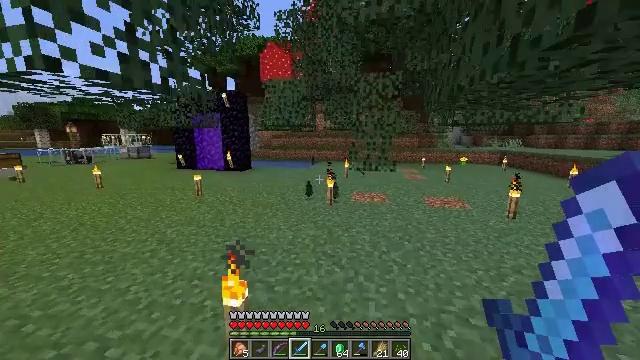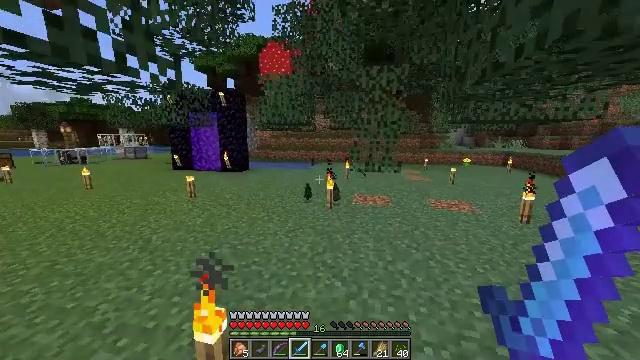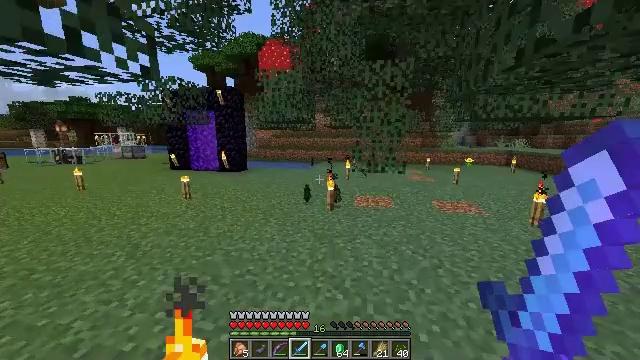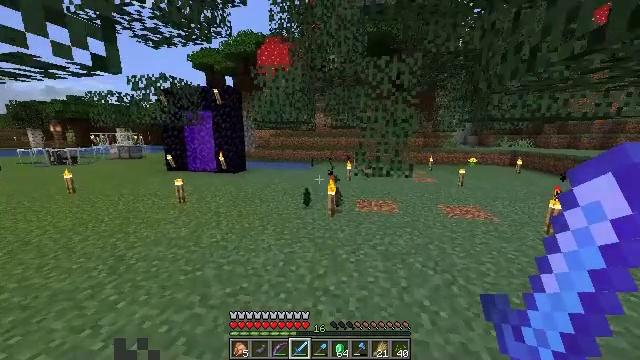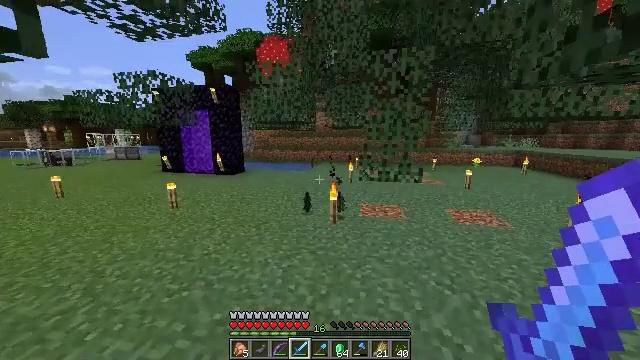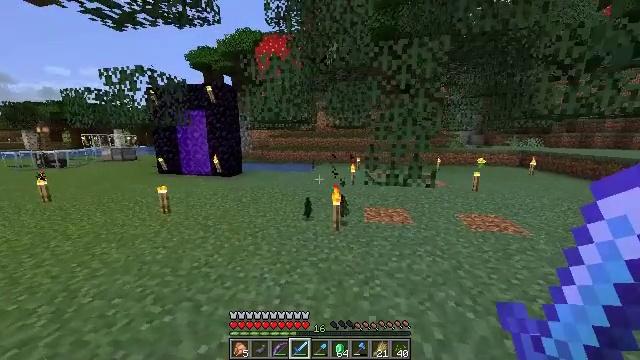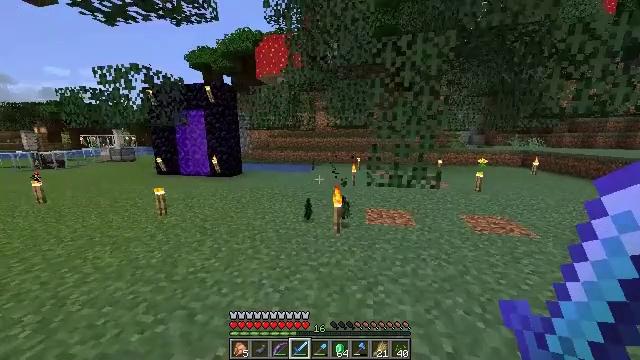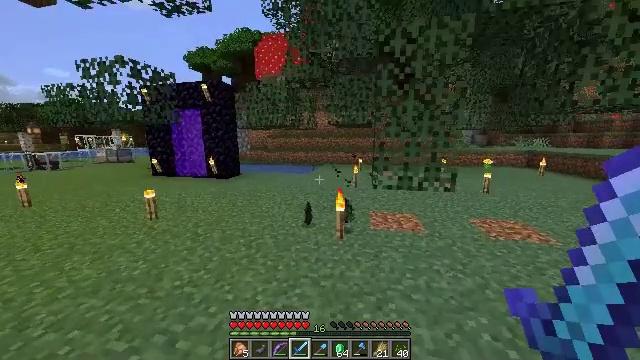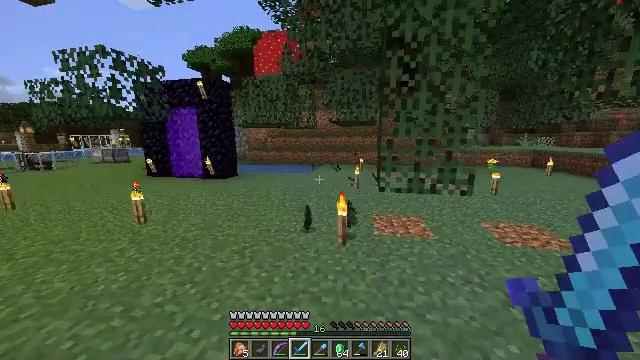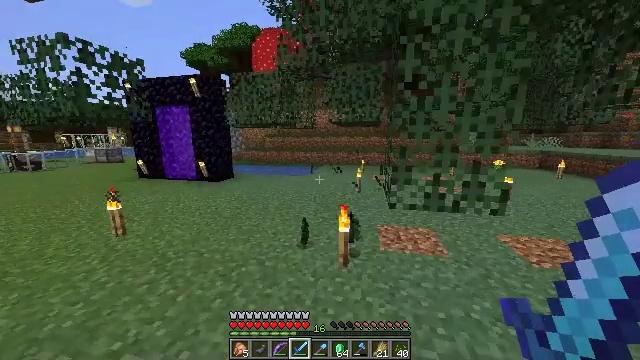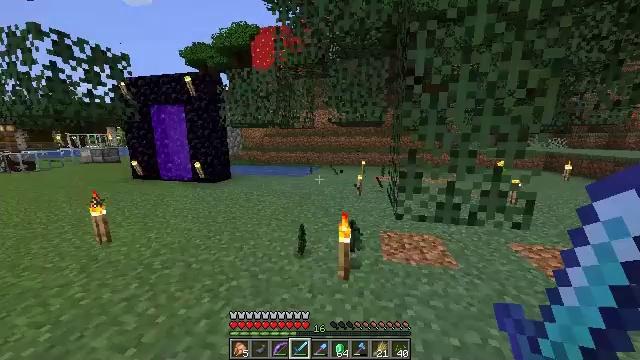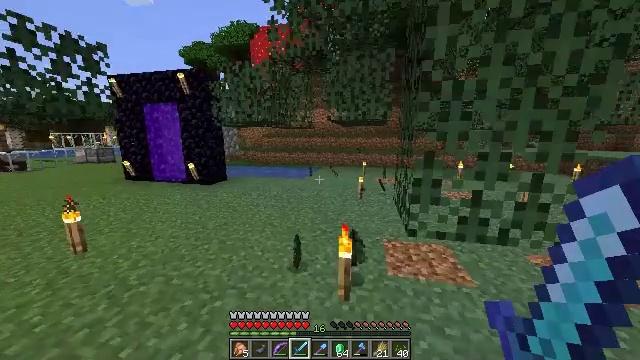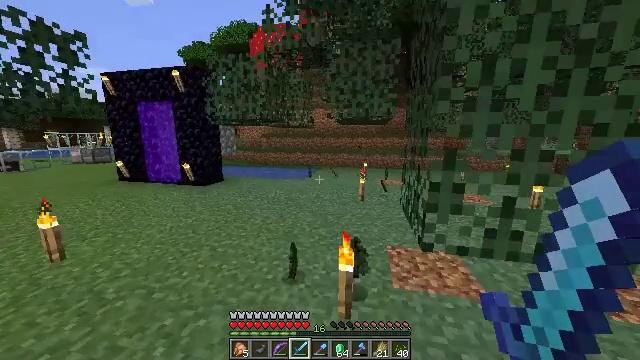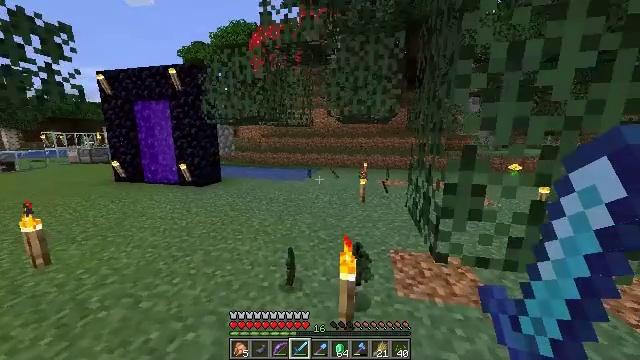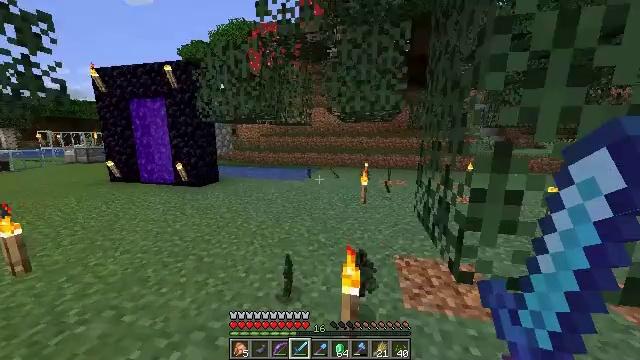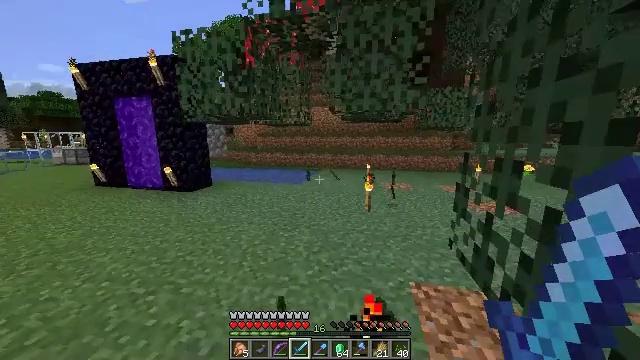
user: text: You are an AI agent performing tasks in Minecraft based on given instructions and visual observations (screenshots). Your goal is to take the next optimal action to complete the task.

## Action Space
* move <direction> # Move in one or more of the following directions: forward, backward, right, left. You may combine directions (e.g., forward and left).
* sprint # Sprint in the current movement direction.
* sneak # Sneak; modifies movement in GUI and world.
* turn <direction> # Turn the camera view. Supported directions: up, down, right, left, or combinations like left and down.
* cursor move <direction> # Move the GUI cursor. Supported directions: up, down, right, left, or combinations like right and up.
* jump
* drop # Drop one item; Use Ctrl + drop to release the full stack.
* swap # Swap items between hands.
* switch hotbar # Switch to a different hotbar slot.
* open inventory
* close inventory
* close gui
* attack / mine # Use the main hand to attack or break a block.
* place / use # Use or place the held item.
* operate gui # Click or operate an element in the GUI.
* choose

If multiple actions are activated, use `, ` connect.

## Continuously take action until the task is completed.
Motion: motion action
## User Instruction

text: Collect spruce leaves for landscaping.
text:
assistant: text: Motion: move forward, sprint
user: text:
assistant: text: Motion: move forward, sprint
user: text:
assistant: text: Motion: move forward, sprint
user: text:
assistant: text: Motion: move forward
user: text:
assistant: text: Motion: move forward
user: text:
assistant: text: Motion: move forward
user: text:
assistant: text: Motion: move forward
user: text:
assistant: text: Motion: move forward
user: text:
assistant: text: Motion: move forward
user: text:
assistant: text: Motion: move forward
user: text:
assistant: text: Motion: move forward
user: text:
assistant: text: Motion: move forward
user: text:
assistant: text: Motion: move forward
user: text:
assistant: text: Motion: move forward
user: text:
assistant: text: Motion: move forward
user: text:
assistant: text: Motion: move forward, turn right and down
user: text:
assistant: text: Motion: move forward, turn right and down
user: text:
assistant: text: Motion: move forward, turn right
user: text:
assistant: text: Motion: move forward, turn right
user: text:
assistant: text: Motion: move forward, turn right
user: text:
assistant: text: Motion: move forward
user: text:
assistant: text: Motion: move forward
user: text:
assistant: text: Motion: move forward, sprint
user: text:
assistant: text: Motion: move forward, sprint
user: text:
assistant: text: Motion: move forward, sprint
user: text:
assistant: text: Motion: move forward, sprint
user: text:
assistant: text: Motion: move forward, turn left
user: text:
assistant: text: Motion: move forward
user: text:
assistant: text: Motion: move forward
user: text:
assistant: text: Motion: move forward